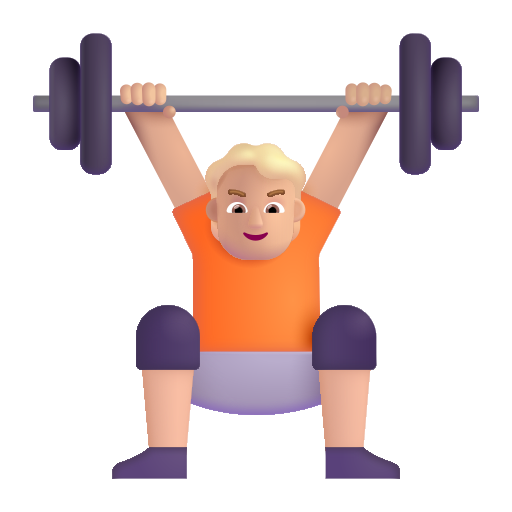
person lifting weights color  light